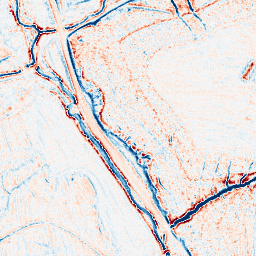
Category: edge_preserving
Decomposition family: bilateral
Decomposition parameters: d: 9
sigma_color: 75
sigma_space: 25
Upsampling method: fft_zeropad
Upsampling parameters: scale: 8
Upsampling scale: 8